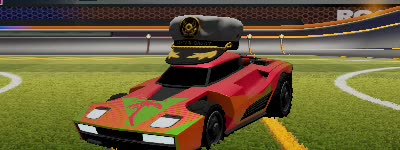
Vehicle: breakout